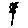
Label: flower